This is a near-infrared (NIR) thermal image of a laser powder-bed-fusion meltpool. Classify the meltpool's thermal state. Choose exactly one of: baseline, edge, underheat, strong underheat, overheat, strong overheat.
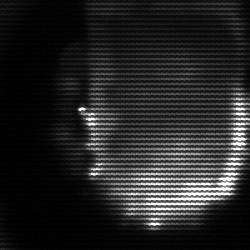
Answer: baseline